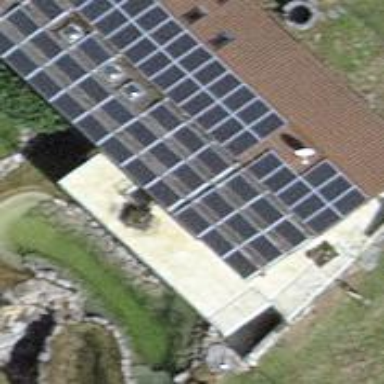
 consisting of solar photovoltaic panels."